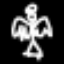
Label: angel